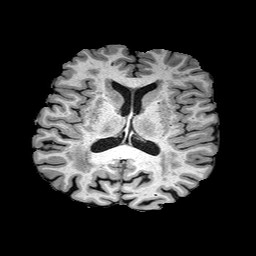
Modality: T1w
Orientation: coronal
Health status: healthy